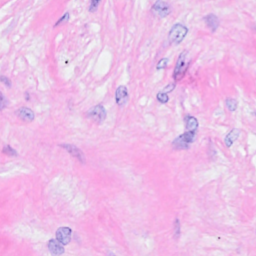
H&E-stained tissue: Breast